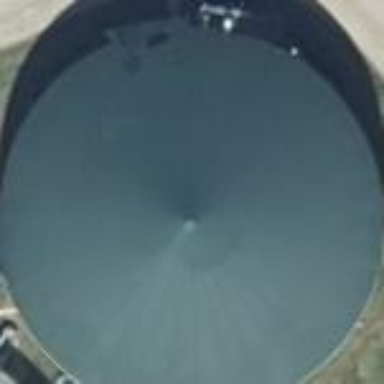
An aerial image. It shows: Building with covered reservoir that serves as generator. The roof of the reservoir is round in shape.